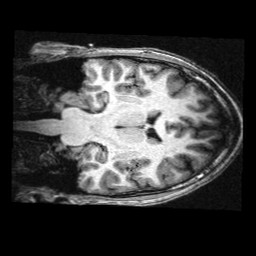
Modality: T1w
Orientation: coronal
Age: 20
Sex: male